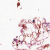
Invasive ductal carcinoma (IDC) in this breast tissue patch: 0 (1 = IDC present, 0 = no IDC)